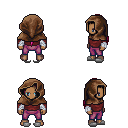
a pixel art fantasy rpg character, male body template, human, dark skin, maroon long-sleeve shirt, magenta pants, pink ponytail hairstyle, cloth hood, white cloth bandages, white slippers, four views (front, back, left, right), 2x2 character sprite sheet, small pixel art, hard edges, no anti-aliasing